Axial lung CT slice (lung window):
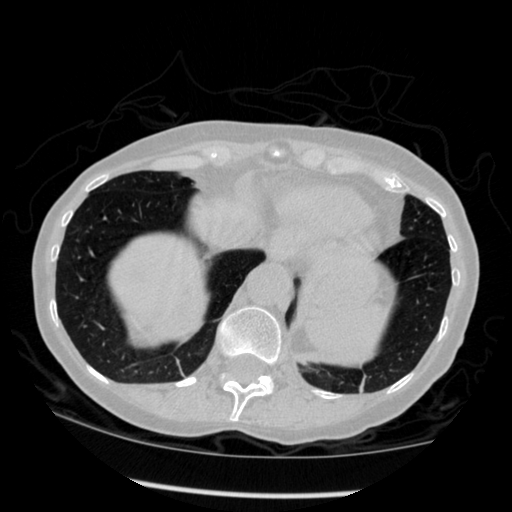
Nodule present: no